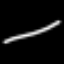
Label: line